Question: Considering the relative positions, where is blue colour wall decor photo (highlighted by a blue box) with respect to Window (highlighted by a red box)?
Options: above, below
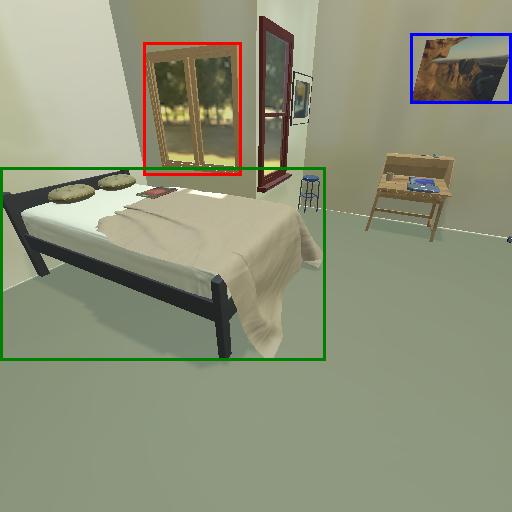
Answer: above